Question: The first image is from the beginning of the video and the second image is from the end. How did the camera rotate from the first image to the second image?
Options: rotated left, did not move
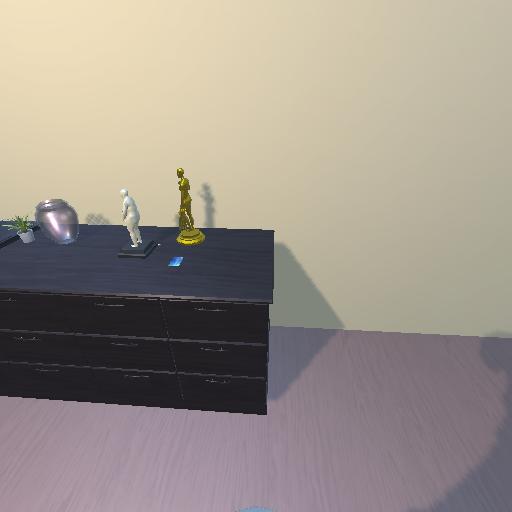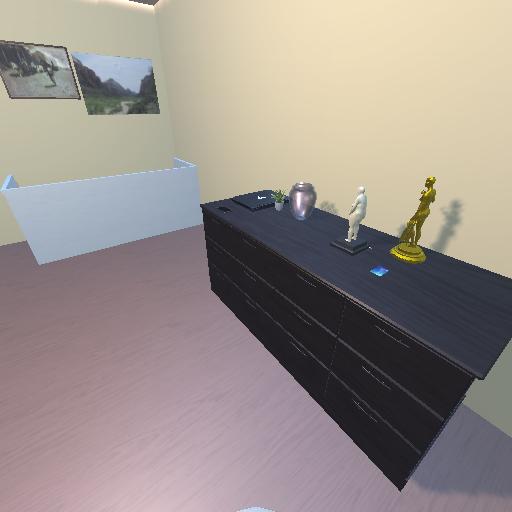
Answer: rotated left